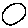
Label: circle